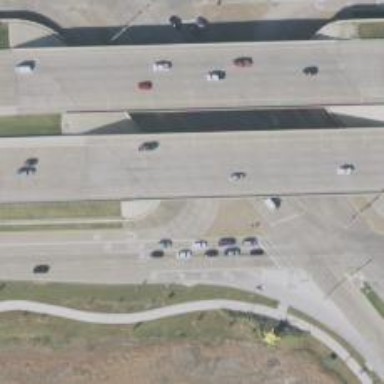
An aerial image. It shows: Secondary link road.